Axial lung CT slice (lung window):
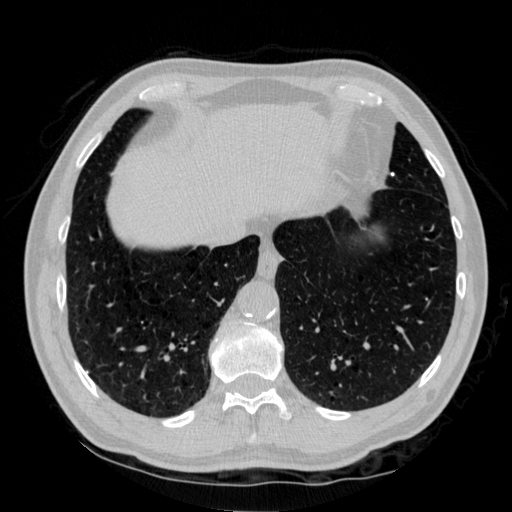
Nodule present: no